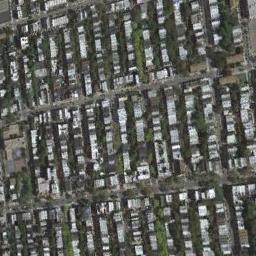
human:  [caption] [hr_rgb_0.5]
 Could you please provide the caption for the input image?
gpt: The houses are on either side of the road .

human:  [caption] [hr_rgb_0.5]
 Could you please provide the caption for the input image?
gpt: A dense residential area has lots of trees and houses of the same style .

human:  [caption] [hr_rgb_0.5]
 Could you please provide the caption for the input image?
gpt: There are many roads and neatly arranged houses and trees in densely populated areas .

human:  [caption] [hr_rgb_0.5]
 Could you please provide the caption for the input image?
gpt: The dense residential is next to the road and some trees .

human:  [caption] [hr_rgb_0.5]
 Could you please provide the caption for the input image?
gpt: There are many white buildings arranged neatly on dense residential area .